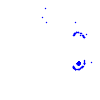
Particle: pion